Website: walmart
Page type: account-selection
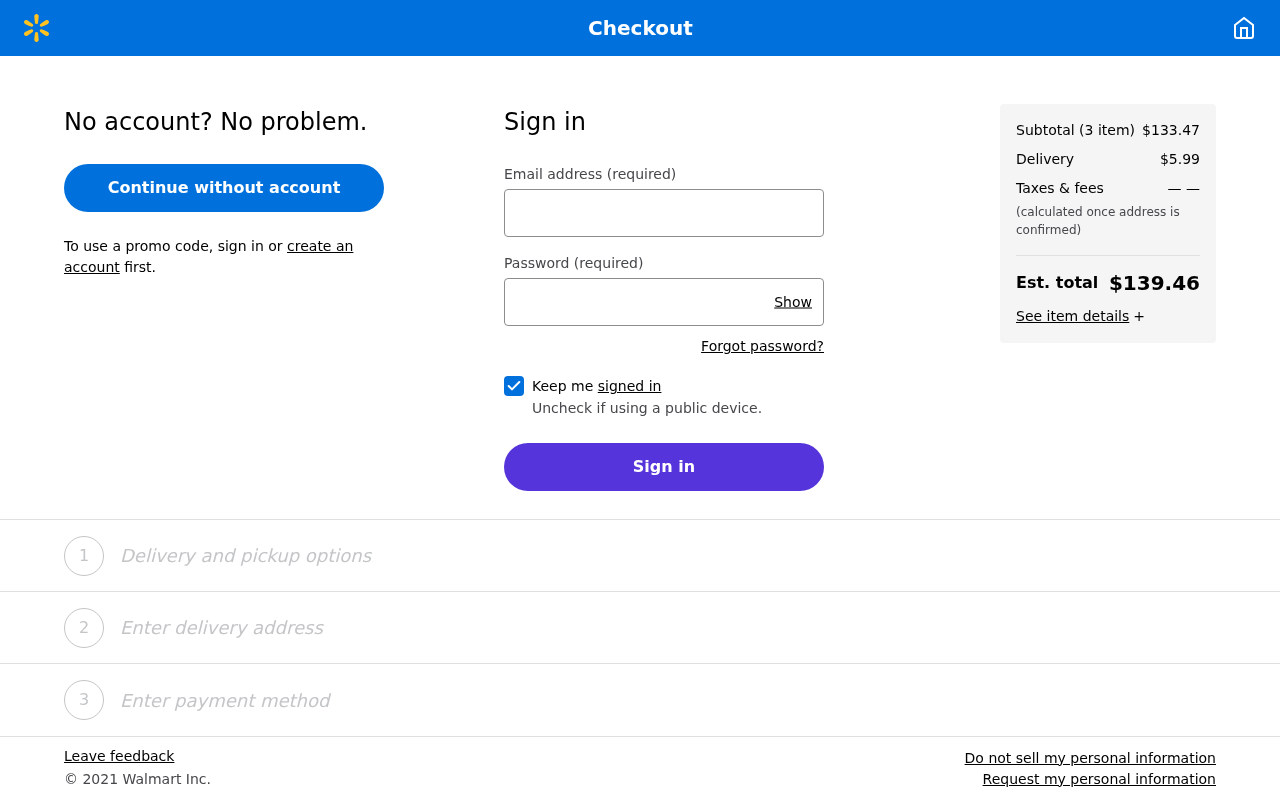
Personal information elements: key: PII_EMAIL
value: byates@hotmail.com
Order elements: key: ORDER_NUM_ITEMS
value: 3
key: ORDER_SUBTOTAL
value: $133.47
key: ORDER_SHIPPING_COST
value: $5.99
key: ORDER_TOTAL
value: $139.46